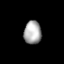
Tissue: lung
Cell type: Others
Senescence score: 0.2037
Nuclear area (px): 396
Mean DAPI intensity: 169.889